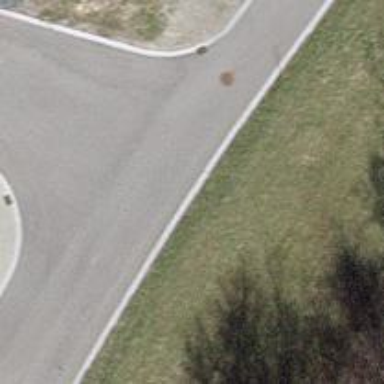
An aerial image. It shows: Turning circle on the road.